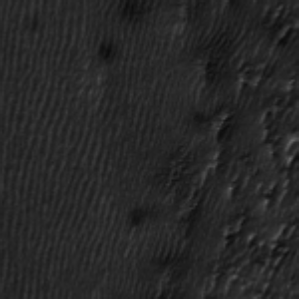
Label: frost